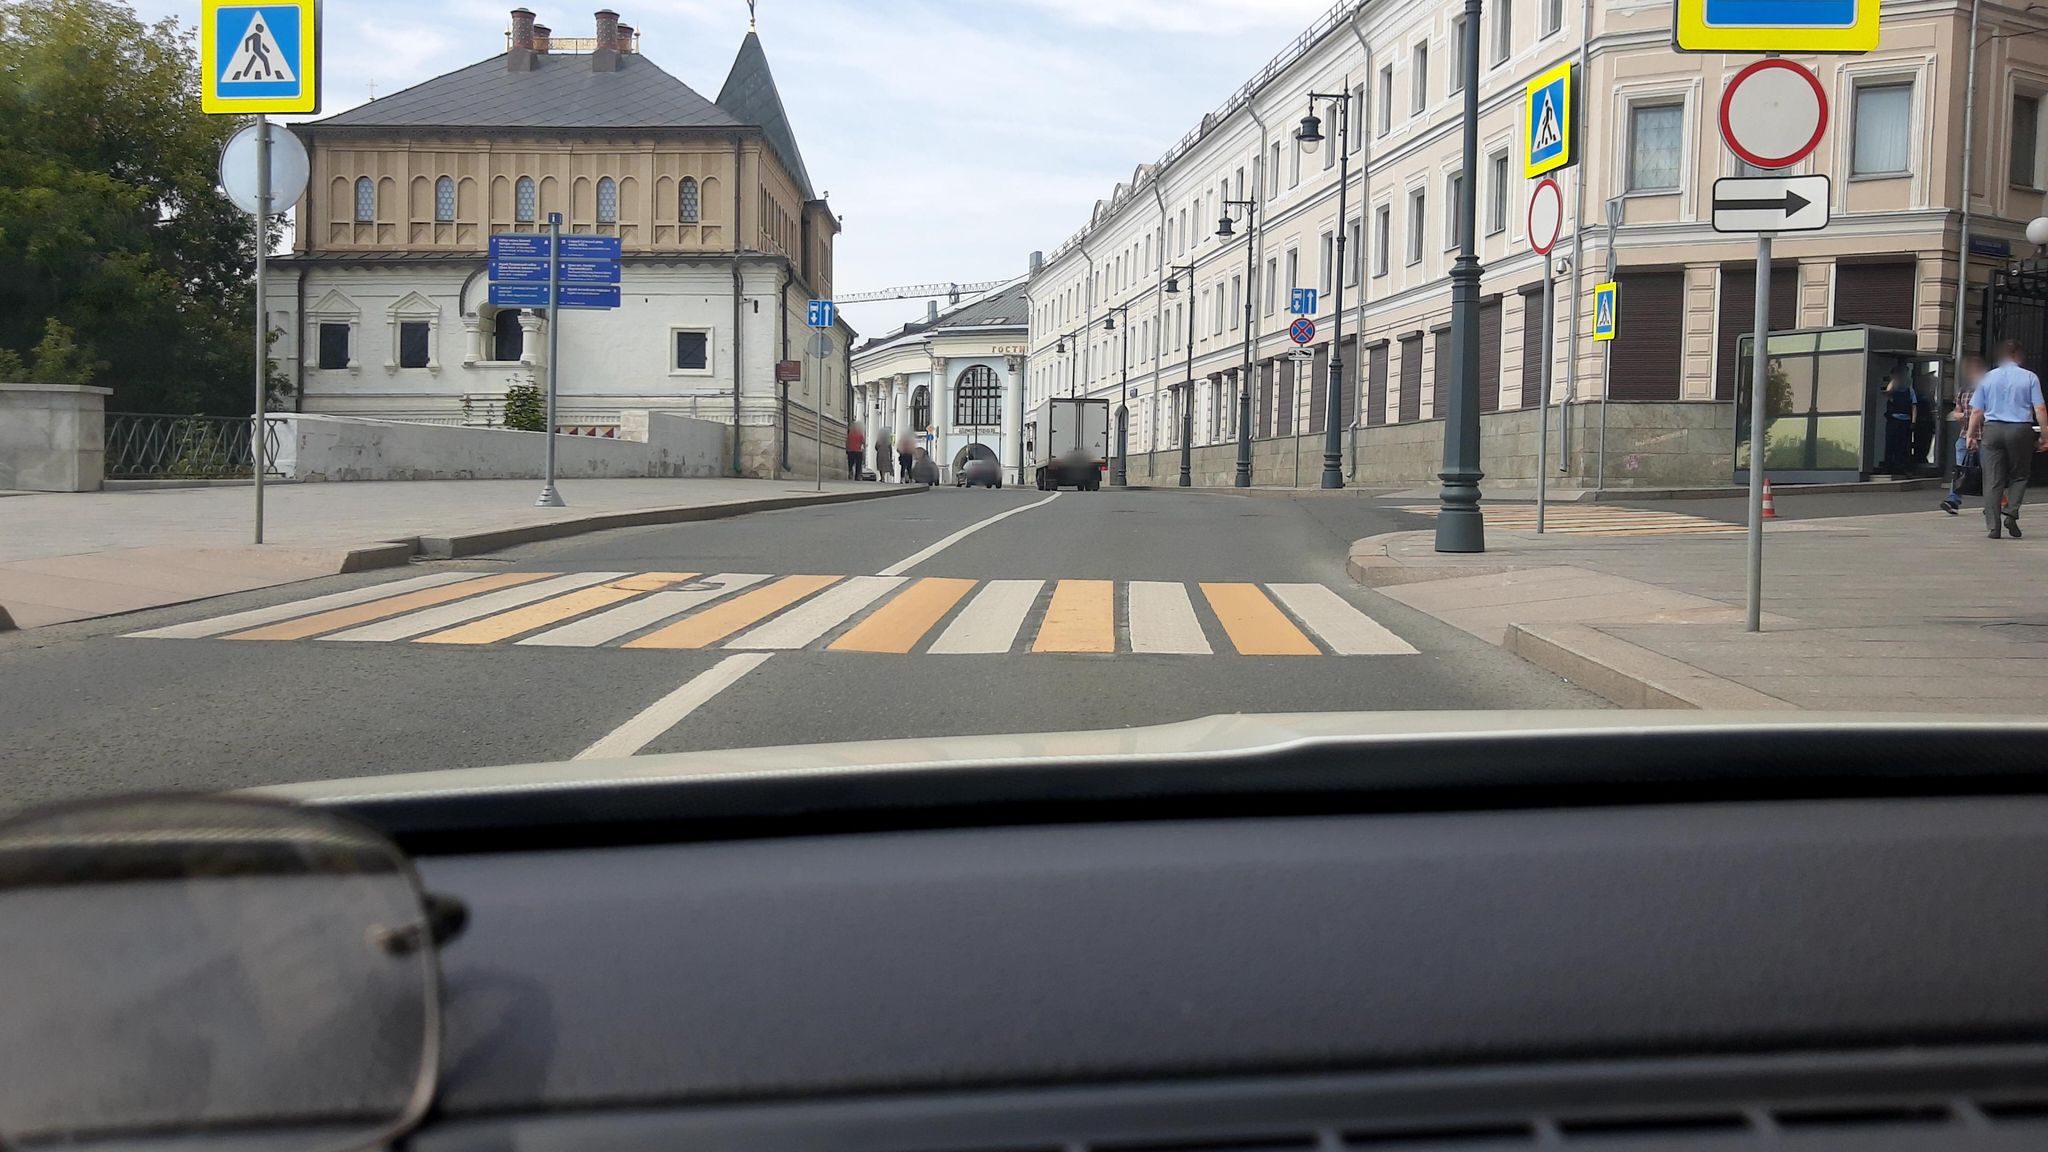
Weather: cloudy
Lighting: day
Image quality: good
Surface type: driving surface
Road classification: footway
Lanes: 3
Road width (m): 3.5
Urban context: urban centre
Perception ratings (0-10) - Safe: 2.55, Lively: 8.21, Beautiful: 2.93, Boring: 4.75, Depressing: 2.47, Wealthy: 8.57